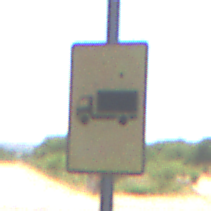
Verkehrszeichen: KFZZulaessigeGesamtmasse3Komma5TOhnePfeilsymbol
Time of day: Midday
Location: Roofed (Underpass)
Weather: Clear
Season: NotSpecified
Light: Natural